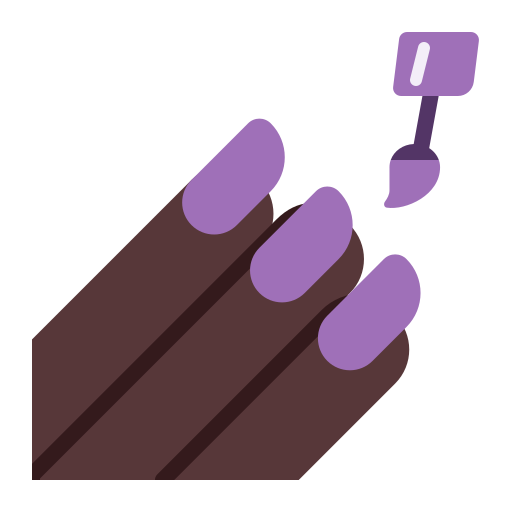
nail polish flat dark